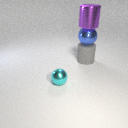
large gray rubber cylinder below large purple metal cylinder